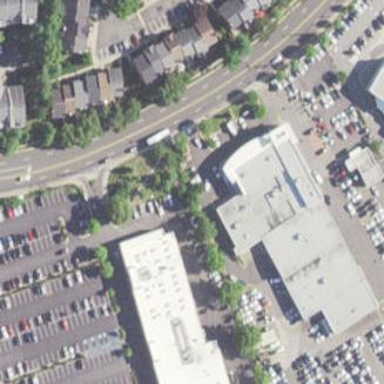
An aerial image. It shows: Building that houses car shop.